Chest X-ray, AP view. Patient: 6 years old, sex M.
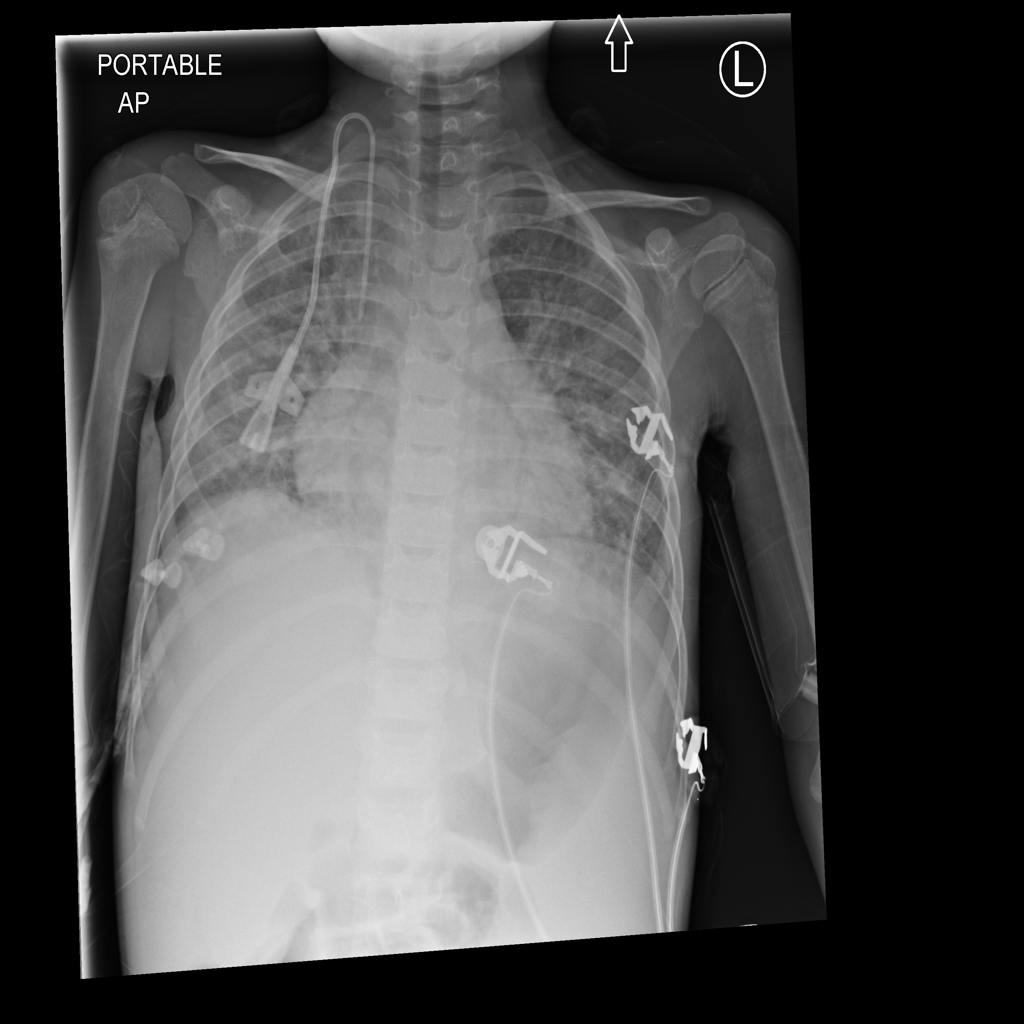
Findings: No Finding